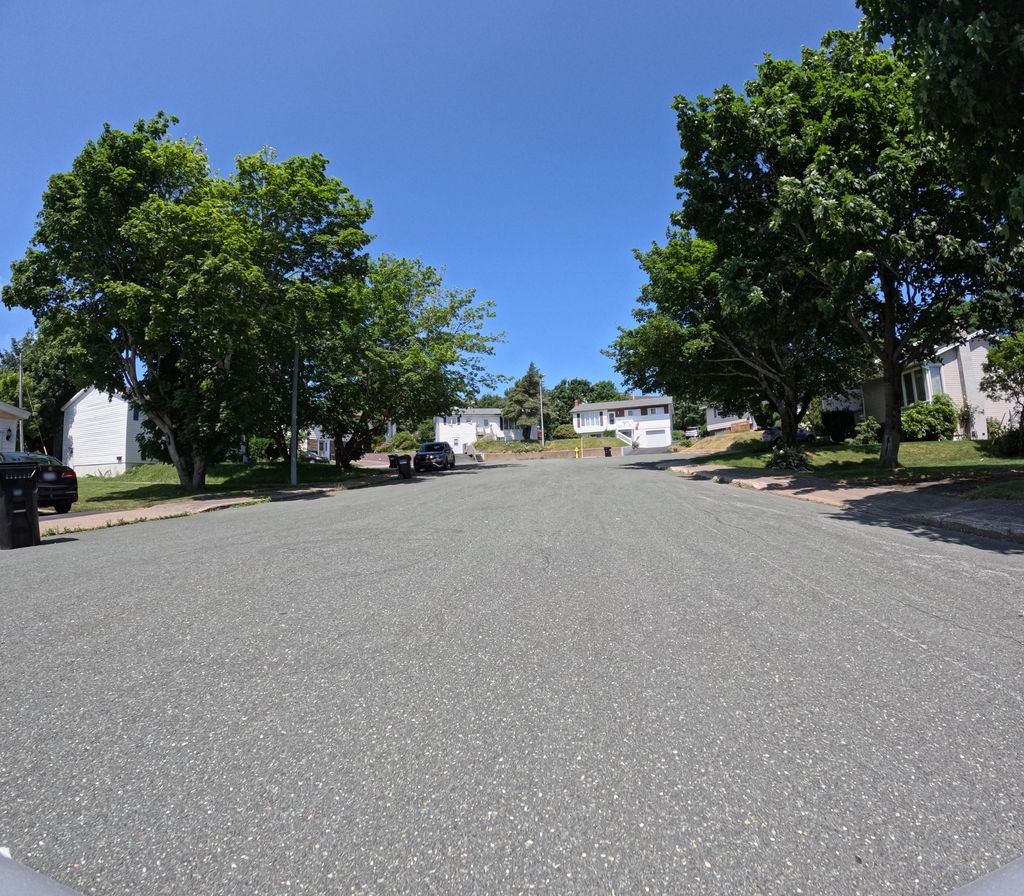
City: st_johns